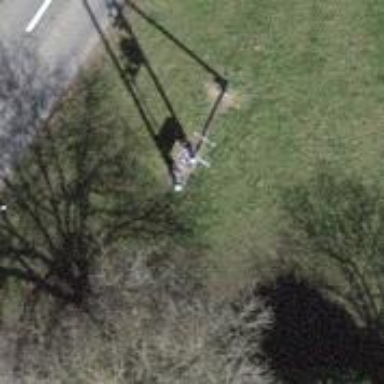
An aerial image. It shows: Distribution transformer attached to power pole.